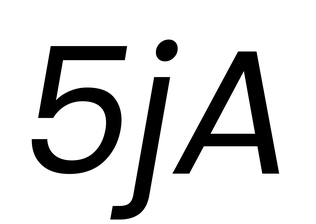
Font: Poppins-Italic